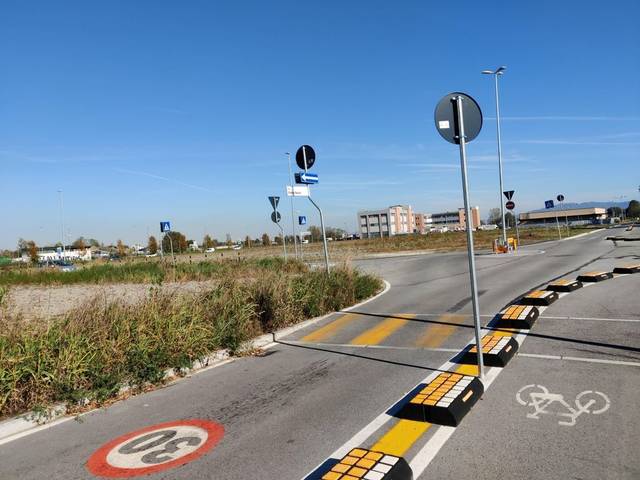
Region: Italy
Coordinates: 45.079, 7.583